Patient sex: F
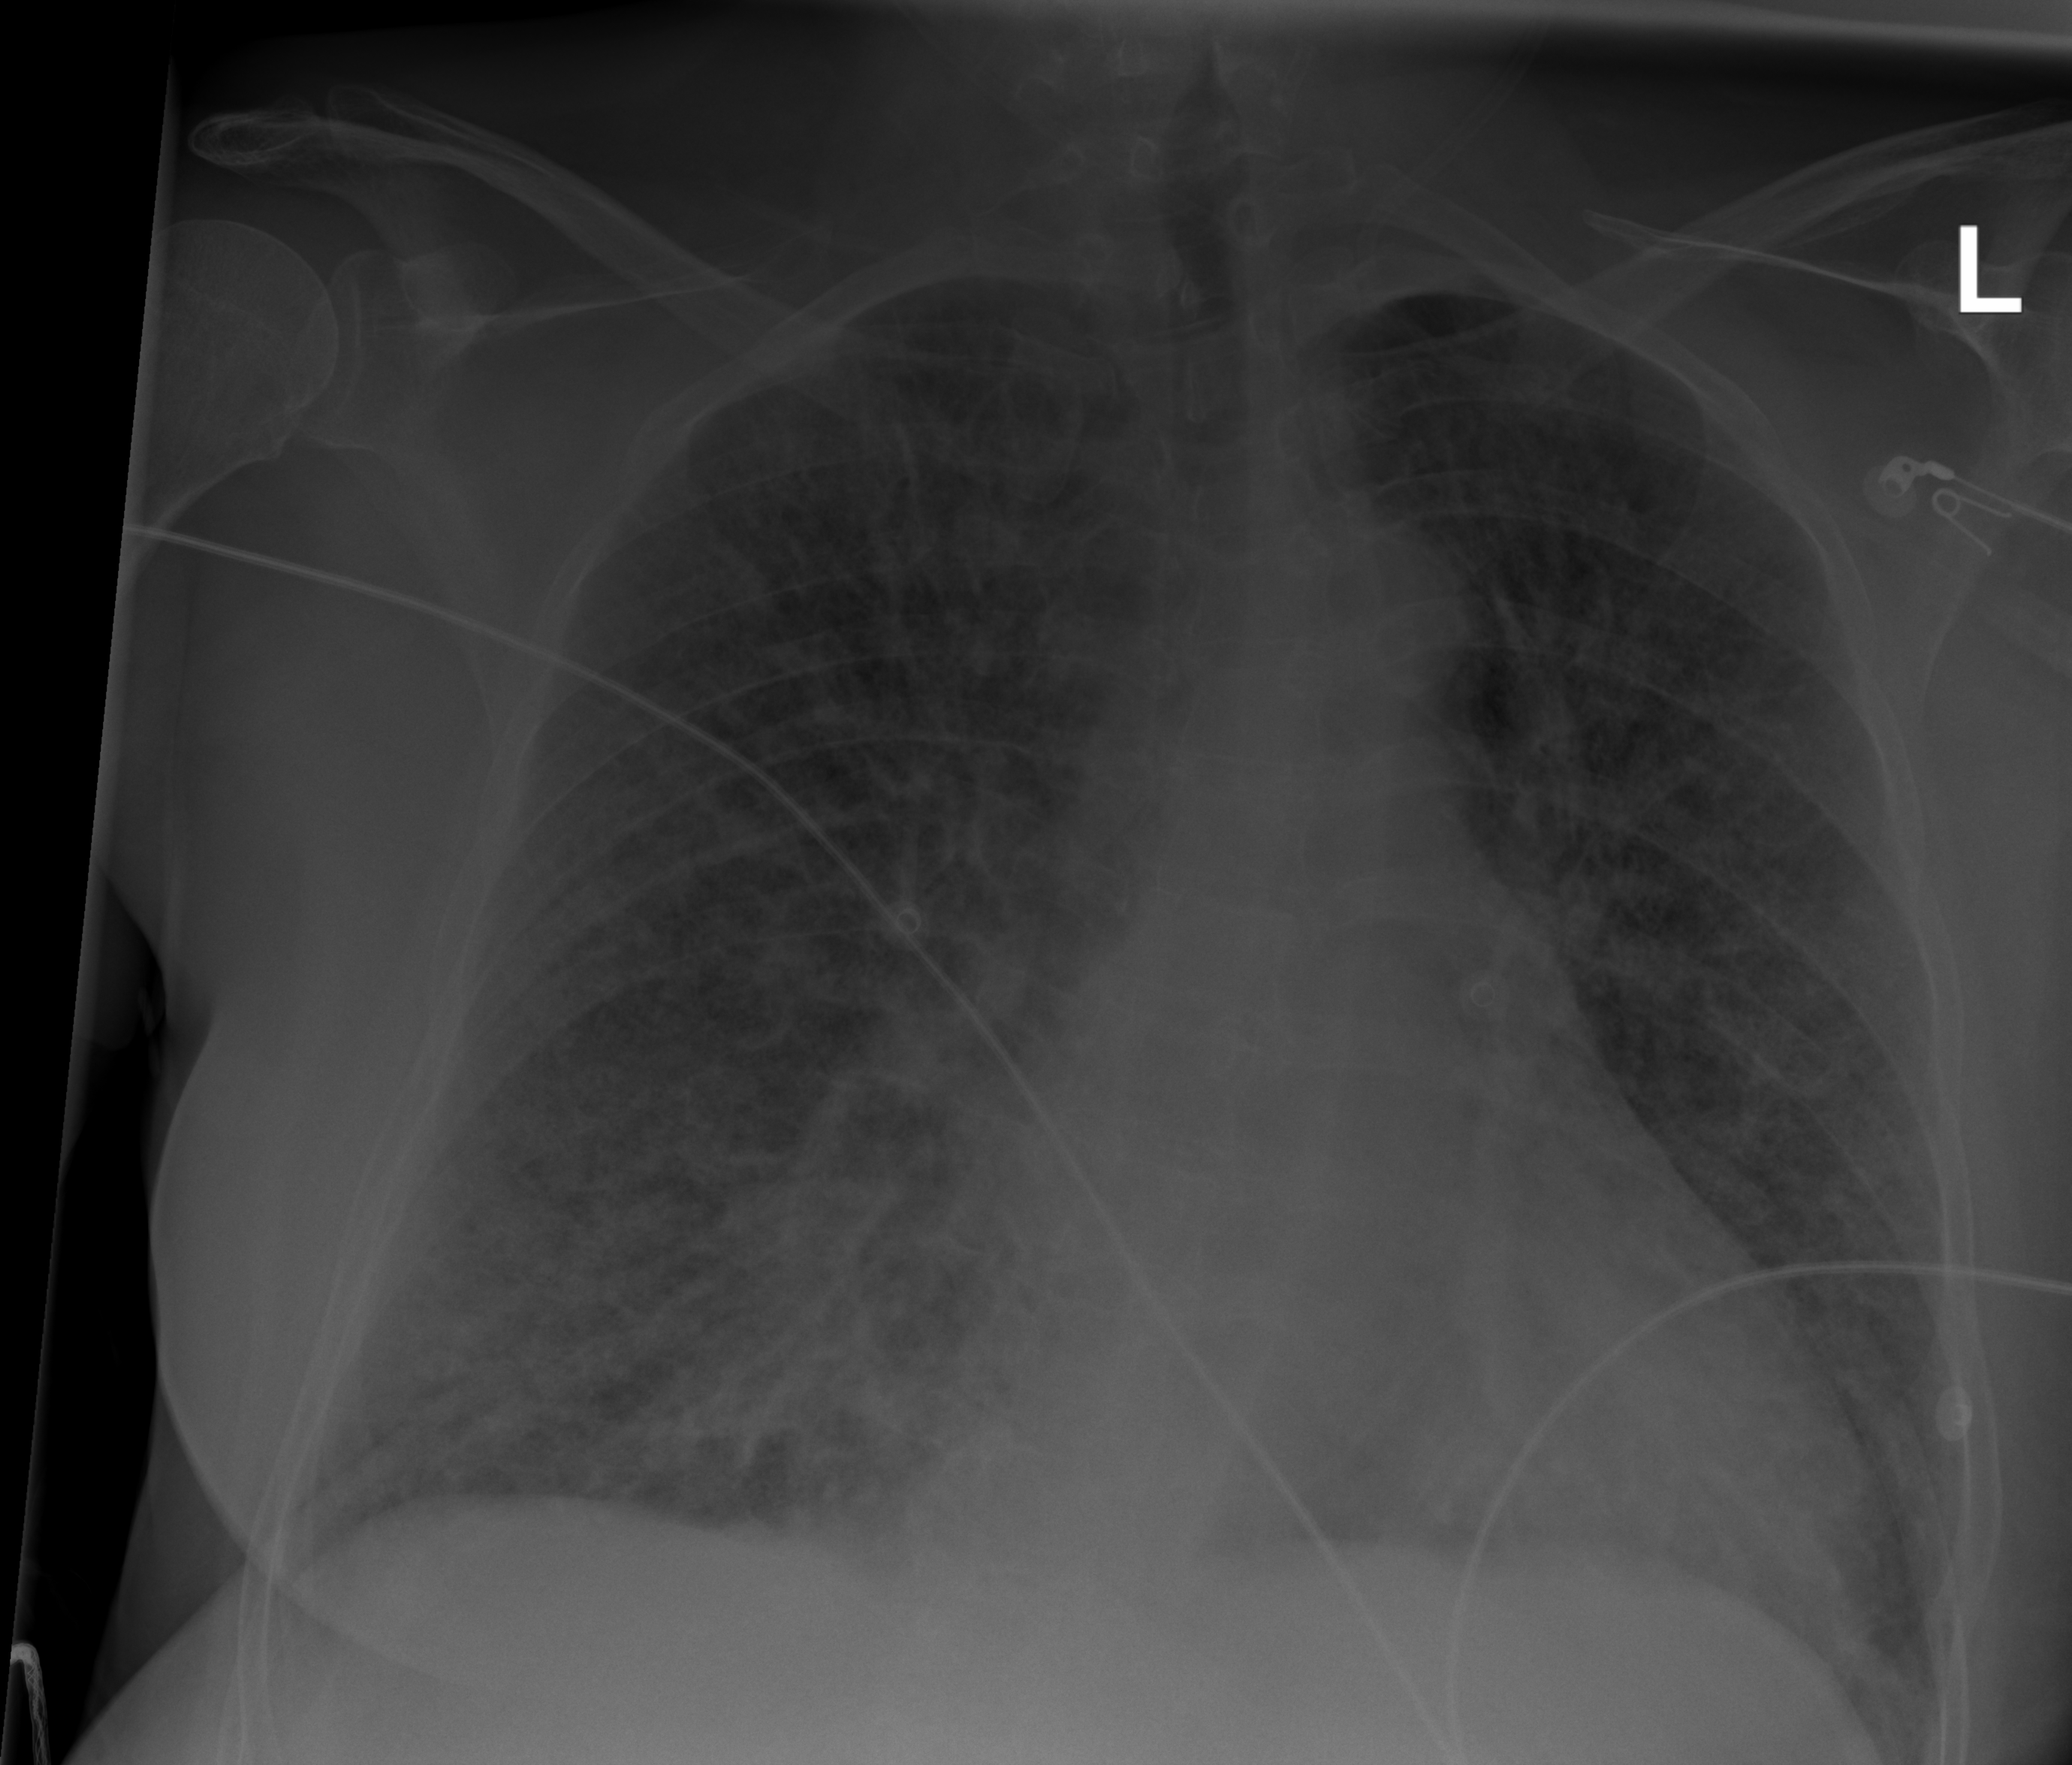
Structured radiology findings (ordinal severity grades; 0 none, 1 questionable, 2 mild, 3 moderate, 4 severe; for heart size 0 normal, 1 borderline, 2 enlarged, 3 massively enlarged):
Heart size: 2
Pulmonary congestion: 4
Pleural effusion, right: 0
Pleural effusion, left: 0
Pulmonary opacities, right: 3
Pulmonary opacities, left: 3
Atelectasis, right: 2
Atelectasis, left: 2